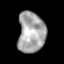
Tissue: skin
Cell type: Epithelial cells
Senescence score: 0.2787
Nuclear area (px): 1080
Mean DAPI intensity: 165.929